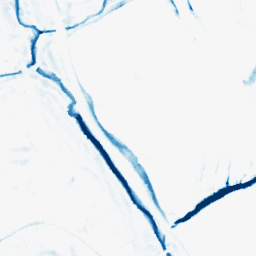
Category: morphological
Decomposition family: morphological_square
Decomposition parameters: operation: closing
size: 10
Upsampling method: linear_exact
Upsampling parameters: scale: 4
Upsampling scale: 4